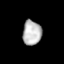
Tissue: lung
Cell type: Fibroblasts
Senescence score: 0.55
Nuclear area (px): 453
Mean DAPI intensity: 185.055